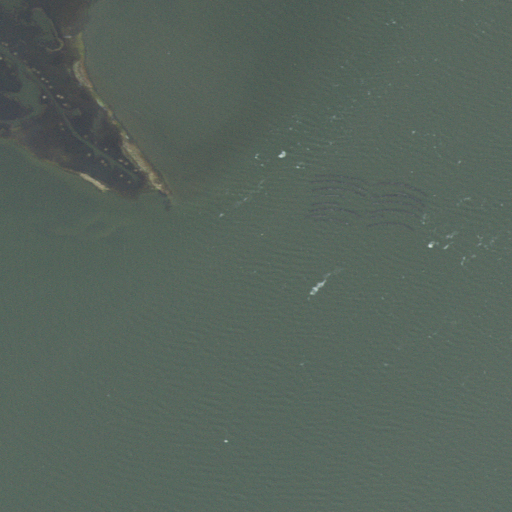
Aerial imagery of cape in North Carolina named Pasture Point containing open water and herbaceous wetlands